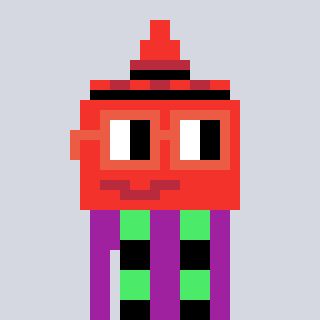
a pixel art character with square orange glasses, a ketchup-shaped head and a magenta-colored body on a cool background